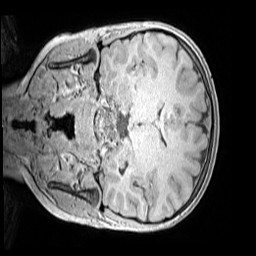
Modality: MP2RAGE
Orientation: coronal
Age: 9
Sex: female
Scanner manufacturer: siemens
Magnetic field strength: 3 T
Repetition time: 4 s
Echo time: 0.00299 s